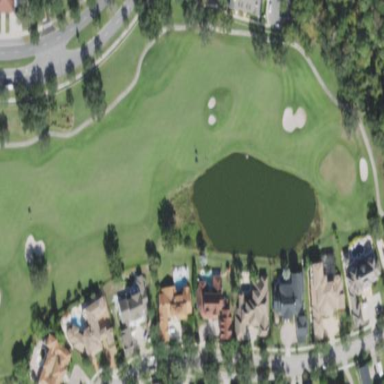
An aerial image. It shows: Water hazard on golf course.